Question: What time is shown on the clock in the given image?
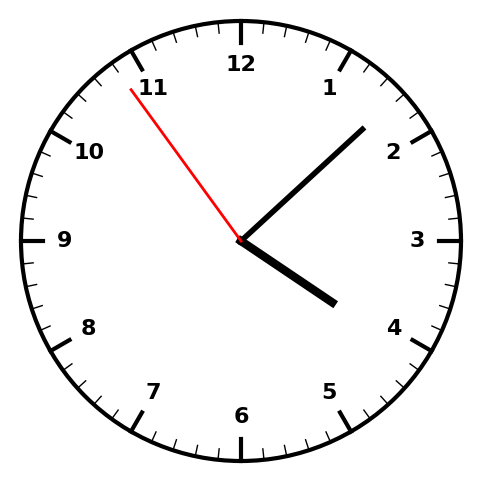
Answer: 04:07:54